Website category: university
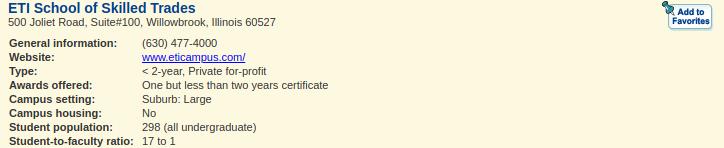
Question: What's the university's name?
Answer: ETI School of Skilled Trades

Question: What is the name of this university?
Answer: ETI School of Skilled Trades

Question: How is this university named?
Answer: ETI School of Skilled Trades

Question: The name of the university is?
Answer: ETI School of Skilled Trades

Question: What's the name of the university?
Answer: ETI School of Skilled Trades

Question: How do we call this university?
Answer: ETI School of Skilled Trades

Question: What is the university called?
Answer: ETI School of Skilled Trades

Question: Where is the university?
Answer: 500 Joliet Road, Suite#100, Willowbrook, Illinois 60527

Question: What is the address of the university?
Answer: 500 Joliet Road, Suite#100, Willowbrook, Illinois 60527

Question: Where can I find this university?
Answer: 500 Joliet Road, Suite#100, Willowbrook, Illinois 60527

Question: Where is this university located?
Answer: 500 Joliet Road, Suite#100, Willowbrook, Illinois 60527

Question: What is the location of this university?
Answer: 500 Joliet Road, Suite#100, Willowbrook, Illinois 60527

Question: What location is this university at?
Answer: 500 Joliet Road, Suite#100, Willowbrook, Illinois 60527

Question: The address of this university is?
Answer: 500 Joliet Road, Suite#100, Willowbrook, Illinois 60527

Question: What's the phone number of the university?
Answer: (630) 477-4000

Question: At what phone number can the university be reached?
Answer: (630) 477-4000

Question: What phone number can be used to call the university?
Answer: (630) 477-4000

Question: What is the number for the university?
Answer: (630) 477-4000

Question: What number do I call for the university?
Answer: (630) 477-4000

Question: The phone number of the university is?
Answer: (630) 477-4000

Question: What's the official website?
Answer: www.eticampus.com/

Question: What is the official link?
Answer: www.eticampus.com/

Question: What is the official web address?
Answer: www.eticampus.com/

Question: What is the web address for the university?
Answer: www.eticampus.com/

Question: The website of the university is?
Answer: www.eticampus.com/

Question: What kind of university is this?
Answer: < 2-year, Private for-profit

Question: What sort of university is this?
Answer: < 2-year, Private for-profit

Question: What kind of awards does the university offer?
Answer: One but less than two years certificate

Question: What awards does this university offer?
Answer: One but less than two years certificate

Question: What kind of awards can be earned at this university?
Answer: One but less than two years certificate

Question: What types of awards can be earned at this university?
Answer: One but less than two years certificate

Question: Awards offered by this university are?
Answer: One but less than two years certificate

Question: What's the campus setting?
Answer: Suburb: Large

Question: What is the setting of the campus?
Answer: Suburb: Large

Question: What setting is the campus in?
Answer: Suburb: Large

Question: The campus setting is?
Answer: Suburb: Large

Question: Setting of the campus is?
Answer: Suburb: Large

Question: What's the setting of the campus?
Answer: Suburb: Large

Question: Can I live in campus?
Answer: No

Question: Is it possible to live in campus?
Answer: No

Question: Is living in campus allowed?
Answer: No

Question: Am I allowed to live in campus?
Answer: No

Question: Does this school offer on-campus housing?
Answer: No

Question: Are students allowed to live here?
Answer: No

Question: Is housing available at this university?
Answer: No

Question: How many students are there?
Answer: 298 (all undergraduate)

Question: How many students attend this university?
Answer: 298 (all undergraduate)

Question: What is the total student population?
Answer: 298 (all undergraduate)

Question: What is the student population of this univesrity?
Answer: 298 (all undergraduate)

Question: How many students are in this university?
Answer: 298 (all undergraduate)

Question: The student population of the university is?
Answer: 298 (all undergraduate)

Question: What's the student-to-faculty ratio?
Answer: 17 to 1

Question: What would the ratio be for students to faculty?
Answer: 17 to 1

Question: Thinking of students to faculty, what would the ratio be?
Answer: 17 to 1

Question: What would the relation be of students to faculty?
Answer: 17 to 1

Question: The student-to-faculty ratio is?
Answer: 17 to 1

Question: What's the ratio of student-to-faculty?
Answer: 17 to 1

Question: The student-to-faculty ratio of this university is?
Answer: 17 to 1